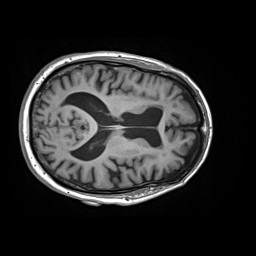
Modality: T1w
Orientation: axial
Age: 74
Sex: male
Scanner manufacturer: siemens
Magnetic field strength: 3 T
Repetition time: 2.2 s
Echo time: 0.00245 s